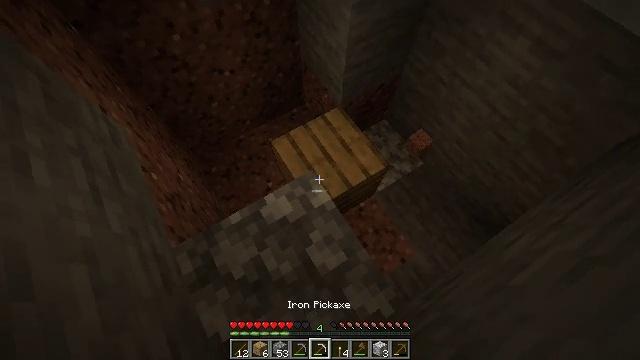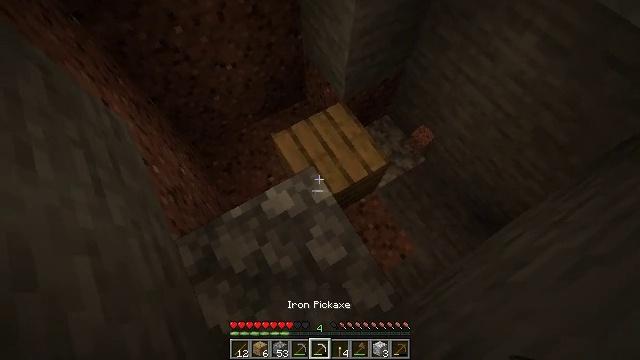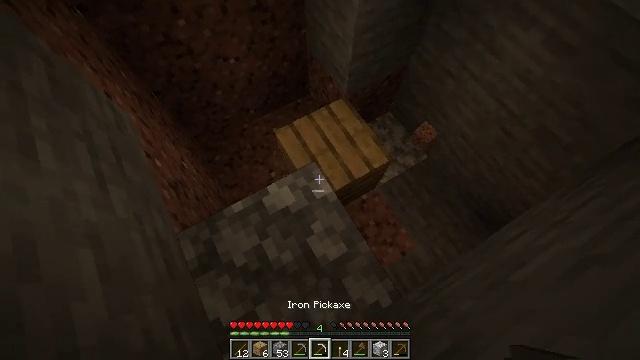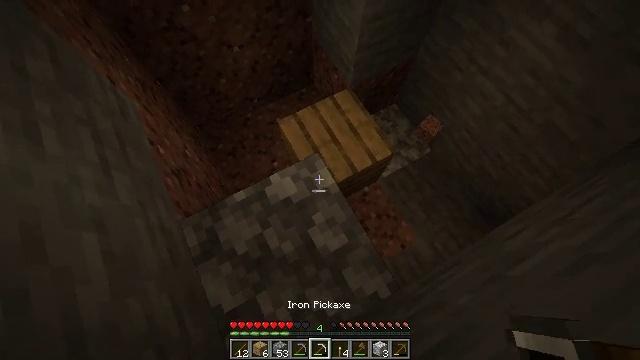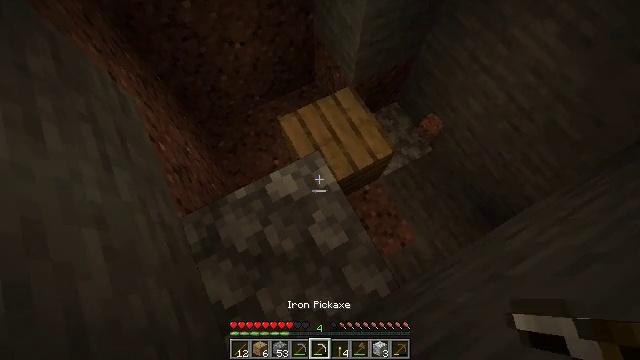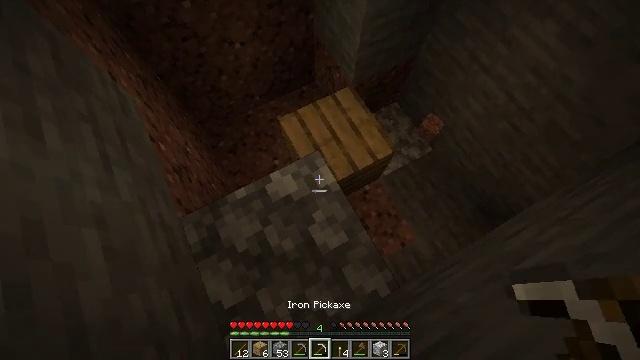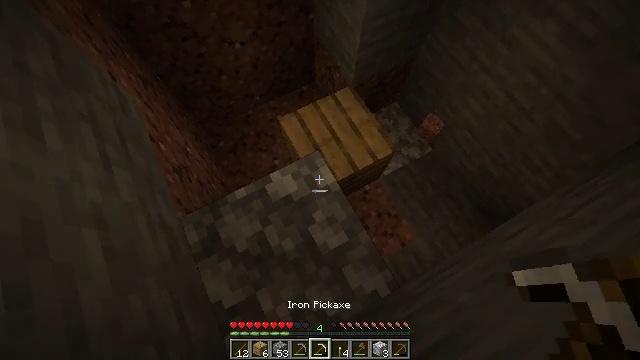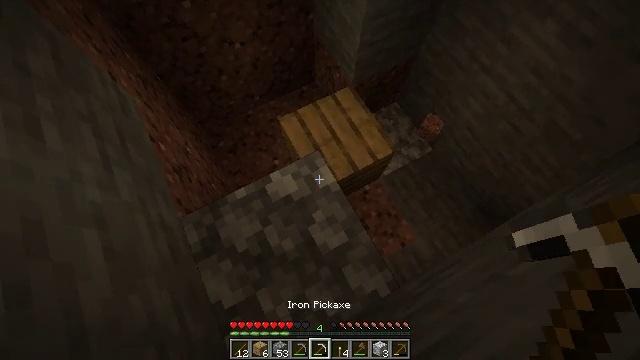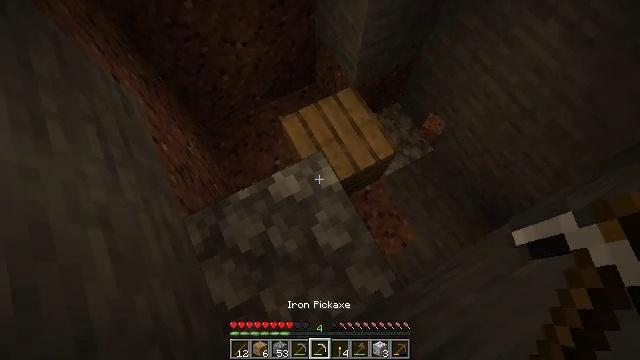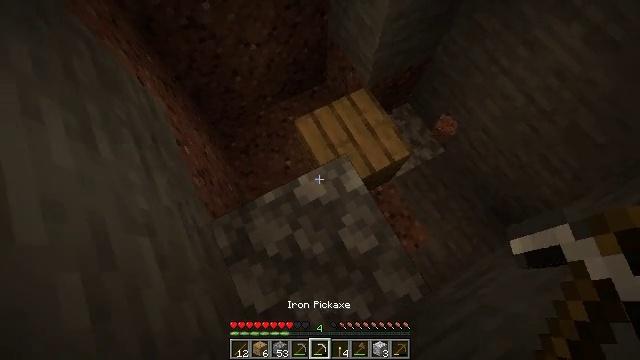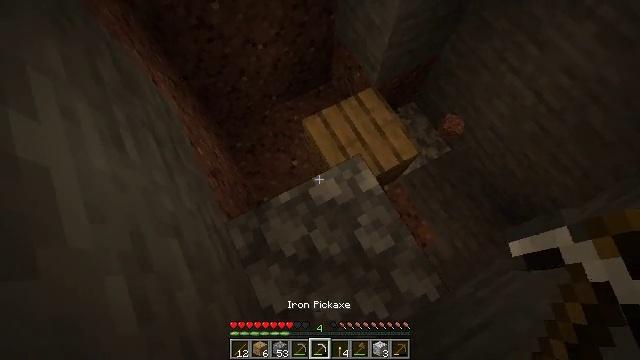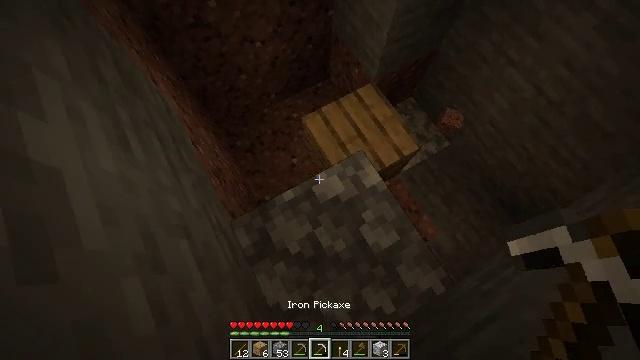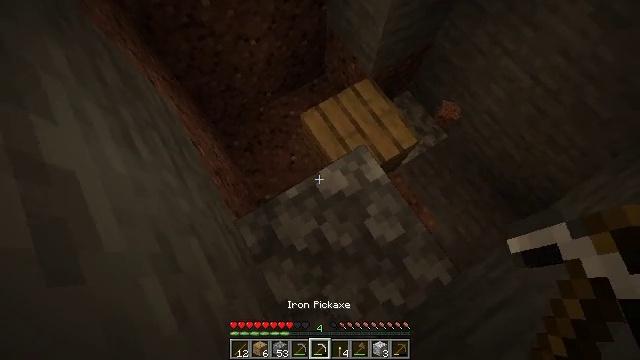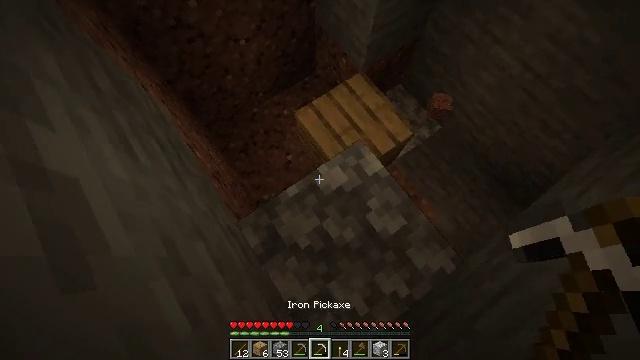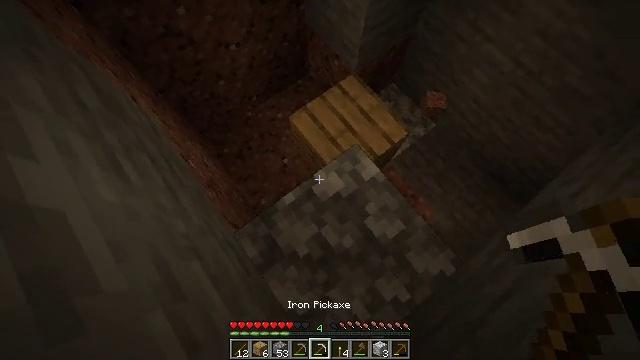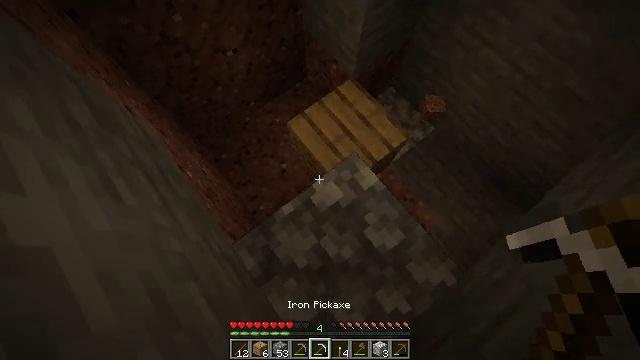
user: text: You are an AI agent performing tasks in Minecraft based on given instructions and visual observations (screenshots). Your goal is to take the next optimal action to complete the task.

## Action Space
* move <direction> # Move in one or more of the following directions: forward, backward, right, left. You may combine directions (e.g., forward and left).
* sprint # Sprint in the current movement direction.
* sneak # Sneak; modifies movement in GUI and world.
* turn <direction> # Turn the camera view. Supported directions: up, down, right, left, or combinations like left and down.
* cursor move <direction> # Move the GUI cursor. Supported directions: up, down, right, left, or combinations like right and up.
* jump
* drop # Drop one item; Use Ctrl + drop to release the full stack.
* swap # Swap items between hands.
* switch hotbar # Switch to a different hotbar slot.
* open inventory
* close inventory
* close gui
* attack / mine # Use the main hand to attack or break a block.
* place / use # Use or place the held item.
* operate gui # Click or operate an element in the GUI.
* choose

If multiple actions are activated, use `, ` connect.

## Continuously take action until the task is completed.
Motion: motion action
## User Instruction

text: Retrieve oak planks from the wooden block.
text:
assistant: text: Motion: turn down
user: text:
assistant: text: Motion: no_op
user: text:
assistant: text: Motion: turn left and down
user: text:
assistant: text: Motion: no_op
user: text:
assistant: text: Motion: no_op
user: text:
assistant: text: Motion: no_op
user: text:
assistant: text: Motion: no_op
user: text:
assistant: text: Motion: move left
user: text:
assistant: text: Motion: move left
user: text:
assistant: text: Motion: no_op
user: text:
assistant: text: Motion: turn right
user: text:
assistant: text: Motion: turn right
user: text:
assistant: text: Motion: turn right
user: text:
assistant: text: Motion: move forward, turn right
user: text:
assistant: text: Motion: move forward
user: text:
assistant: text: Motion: turn right and up
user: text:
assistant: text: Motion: turn right and up
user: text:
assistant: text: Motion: no_op
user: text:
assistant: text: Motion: turn up
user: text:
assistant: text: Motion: turn up
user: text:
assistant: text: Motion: attack / mine
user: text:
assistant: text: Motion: attack / mine
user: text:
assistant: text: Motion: attack / mine
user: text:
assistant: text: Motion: attack / mine
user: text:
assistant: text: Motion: attack / mine
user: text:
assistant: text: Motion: attack / mine
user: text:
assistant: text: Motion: attack / mine
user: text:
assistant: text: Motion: attack / mine
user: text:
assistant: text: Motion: attack / mine
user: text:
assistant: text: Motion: attack / mine